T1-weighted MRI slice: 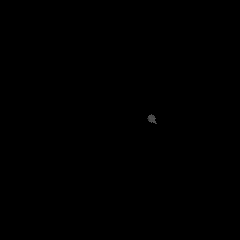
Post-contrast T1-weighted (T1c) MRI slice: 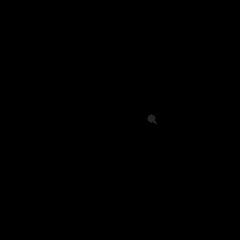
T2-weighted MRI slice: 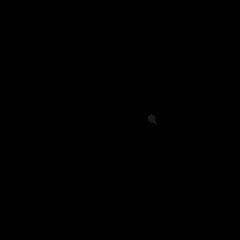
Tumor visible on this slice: no